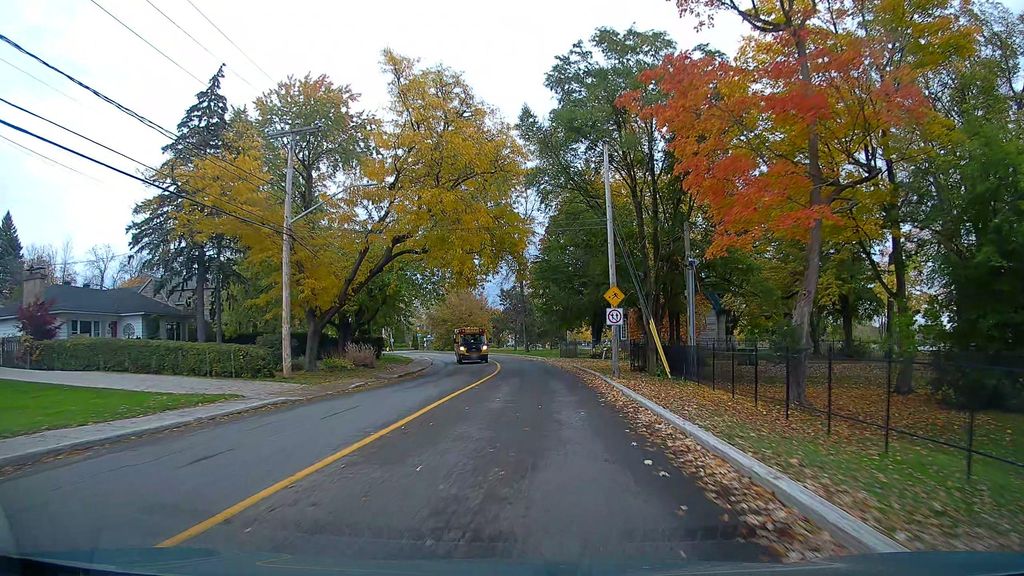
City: montreal